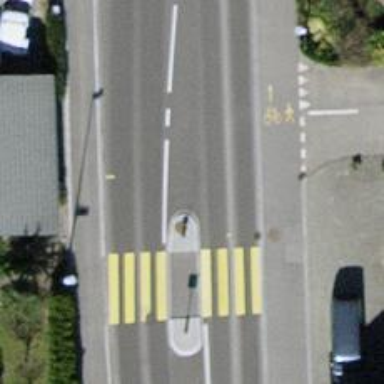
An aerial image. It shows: Public transport stop position.